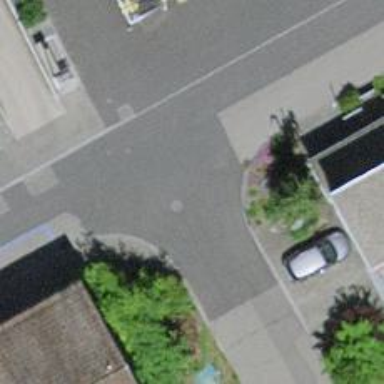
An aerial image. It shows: Asphalt sidewalk along the footway.